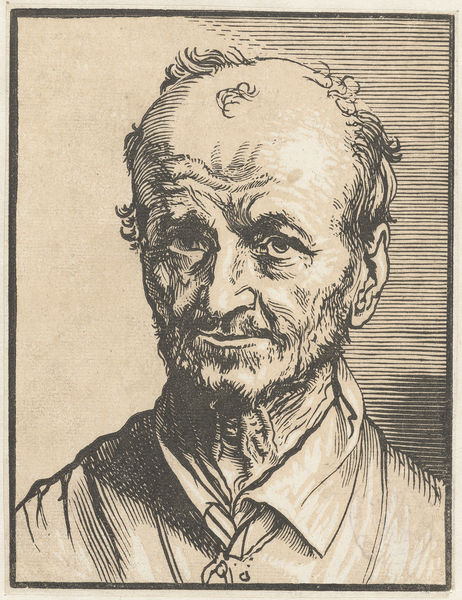
Titel: Buste van een kalende man
Künstler: Jan Lievens
Standort: Amsterdam
Institution: Rijksmuseum
Schlagwörter: mann, nase, ohr, zeichnung, blick, alt, bart, augen, kleidung, kragen, mensch, hals, portrait, porträt, haare, linien, schwarzweiss, stirnglatze, glatzkopf